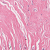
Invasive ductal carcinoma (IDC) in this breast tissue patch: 0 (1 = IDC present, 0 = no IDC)